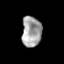
Tissue: prostate
Cell type: T cells
Senescence score: 0.2972
Nuclear area (px): 587
Mean DAPI intensity: 162.664